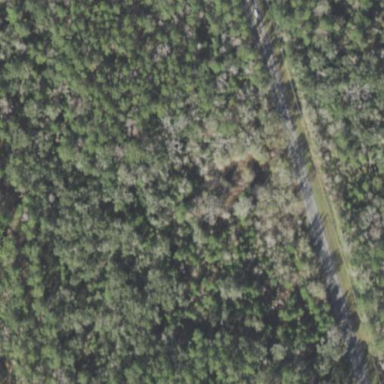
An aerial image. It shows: Mixed leaf woodland.